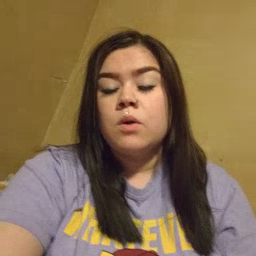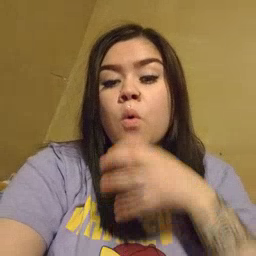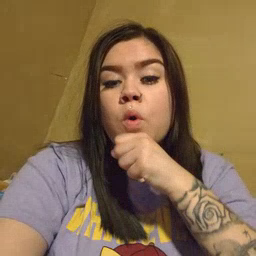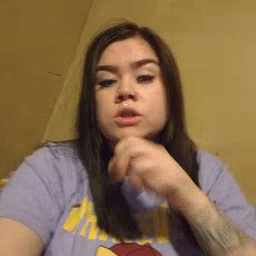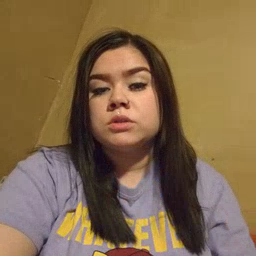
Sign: orange